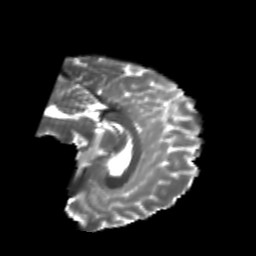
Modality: T2w
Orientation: sagittal
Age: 20
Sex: male
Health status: healthy
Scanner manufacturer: philips
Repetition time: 7.393 s
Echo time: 0.08599 s